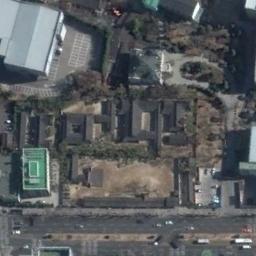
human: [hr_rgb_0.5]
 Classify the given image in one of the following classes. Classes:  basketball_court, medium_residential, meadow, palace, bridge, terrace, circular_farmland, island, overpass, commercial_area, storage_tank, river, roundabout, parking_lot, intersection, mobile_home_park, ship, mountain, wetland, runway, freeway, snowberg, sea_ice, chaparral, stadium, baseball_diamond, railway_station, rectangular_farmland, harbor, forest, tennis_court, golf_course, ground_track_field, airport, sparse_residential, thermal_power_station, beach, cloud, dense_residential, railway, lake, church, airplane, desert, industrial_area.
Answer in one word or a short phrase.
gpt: palace